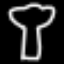
Label: mushroom